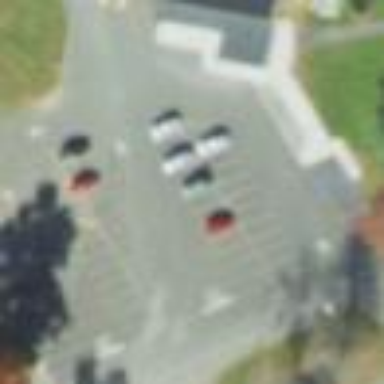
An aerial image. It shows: Parking area.